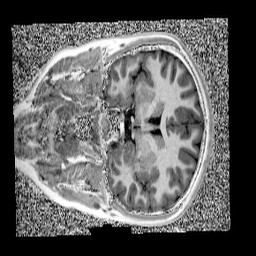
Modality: UNIT1
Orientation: coronal
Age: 14
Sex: female
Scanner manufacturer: siemens
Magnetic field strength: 3 T
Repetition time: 4 s
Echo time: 0.00299 s